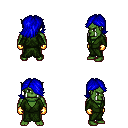
a pixel art fantasy rpg character, male body template, orc, green skin, green robe, metal pants, blue swoop hairstyle, gold gloves, four views (front, back, left, right), 2x2 character sprite sheet, small pixel art, hard edges, no anti-aliasing